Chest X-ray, AP view. Patient: 20 years old, sex F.
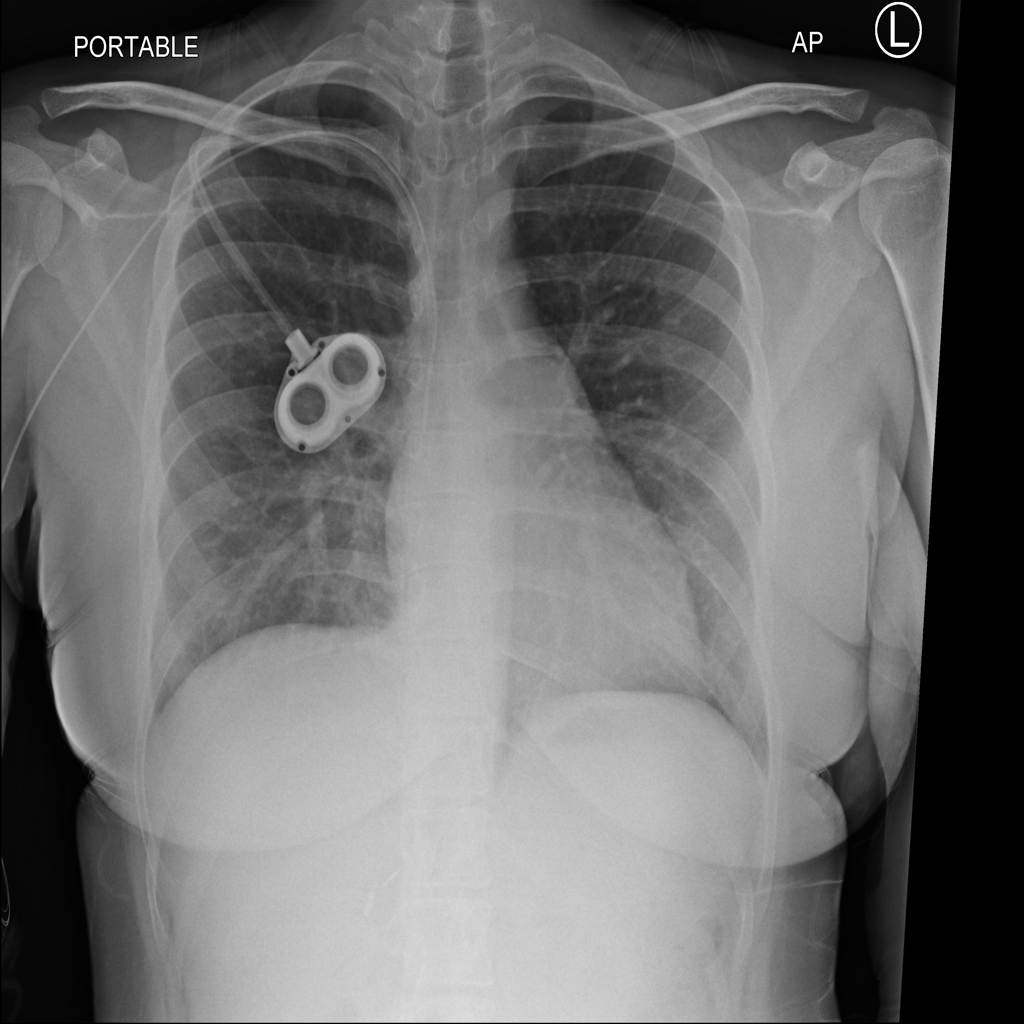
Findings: No Finding